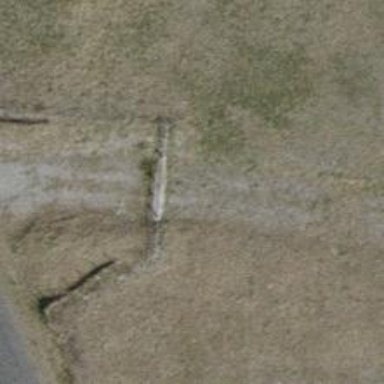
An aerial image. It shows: Gate.